Question:
Is there any extension or widget like the above image which i saw in <URL> for Facebook connectivity ? I want to include the same in my asp.net website too...
'''
Functionality :
Your Activity : Shows the News that has been read after logged in.
It Posts in Face Book activities.
Social ON : To allow the script to post in FB
Social OFF : To not allow the script to post in FB
'''
When i used Firebug to investigate what yahoo has used, i could see this...
'''
<div id="mediasocialchromelogin" class="yom-mod yom-socialchrome-login">
<h4 class="login_title">You on Yahoo! News</h4>
<a class="img" role="button" href="#" id="yui_3_5_1_1_1339394442690_1094">
<img width="50" height="50" data="{"username":"George","userid":"131343507"}" src="https://fbcdn-profile-a.akamaihd.net/static-ak/rsrc.php/v2/yo/r/UlIqmHJn-SK.gif">
<div class="fb_icon" data="{"username":"George","userid":"131343507"}"></div>
</a>
<div id="yui_3_5_1_1_1339394442690_851" class="txt">
<span class="user_name">George</span>
<div id="yui_3_5_1_1_1339394442690_950" class="desc">
<ul id="yui_3_5_1_1_1339394442690_750" class="func_bar">
</div>
</div>
'''
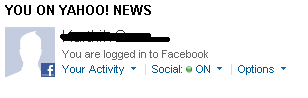
Answer: Yahoo! have created this widget themselves; there's no off-the-shelf way to get this functionality for your site. The good news is that it's relatively easy to replicate the features as long as you have some knowledge of the Facebook APIs.
First up, to do the authentication, take a look at the <URL>, which will allow you to check the status of the user each time the page loads, and handle the changes appropriately. You can use the 'auth.statusChange' event to display the correct UI based on whether the user is authenticated already or not.
Next, the 'Social' control. This essentially toggles the publishing of read actions from your app for the logged-in user. You can manage this client-side, by checking the value of the toggle control before doing an Open Graph 'read' action post. Store the value in a cookie so it persists between pages. If you haven't started publishing actions from your app, have a look at the <URL>, specifically around the 'Publishing' section.
Finally, for the 'Your Activity' control, there's some more good news. You can use the <URL> to get the activity of you and your friends on the site, without having to write it yourself. The look and feel of this plugin may not suit your needs, so you can use the Graph API to get the activity stories for your app. If you're working through the tutorial linked above, you'll come across the example for doing this.